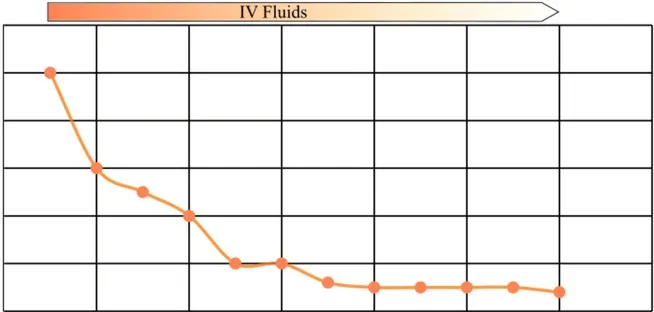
Number of stools per day in relation to interventions.
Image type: chart (chart)